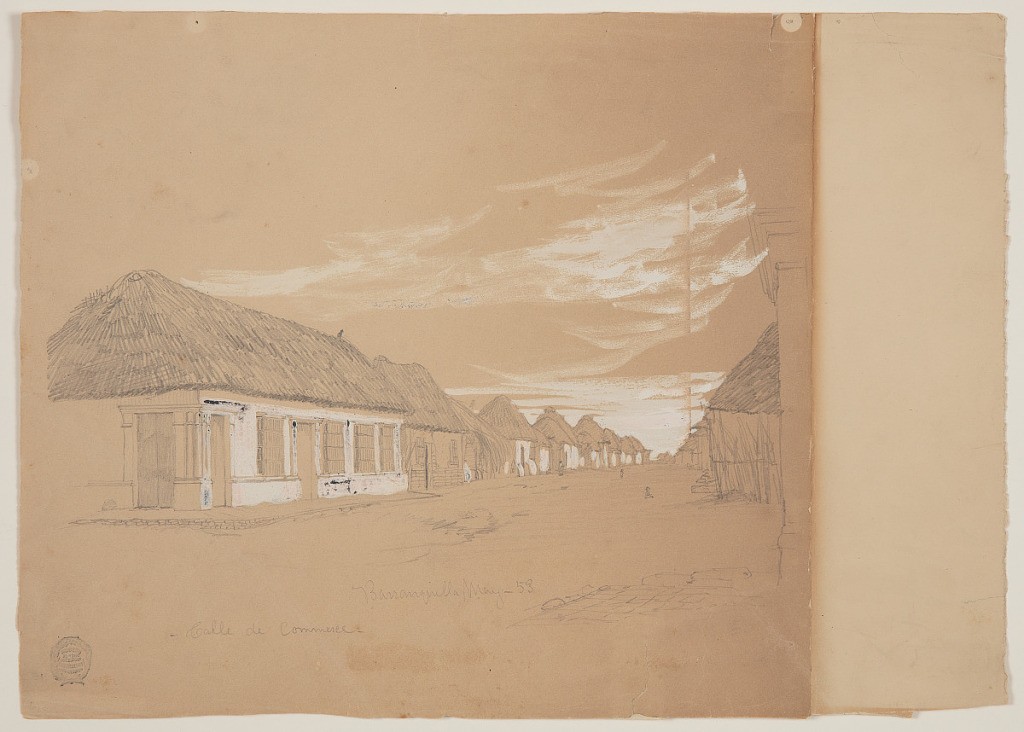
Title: Calle de Commerce, Barranquilla, Colombia
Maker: Frederic Edwin Church, American, 1826–1900
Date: May 1853
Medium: Graphite, brush and white gouache on tan wove paper
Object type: Drawing
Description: Architecture and landscape sketch showing oblique view of the Calle de Commerce in Barranquilla, Colombia. In foreground at left, a typical rectilinear thatched house with plaster walls is visible. Similar structures on either side of the street extend toward a vanishing point on the horizon. Three figures, including two children, occupy the street. Above, the sky is filled with wispy clouds.